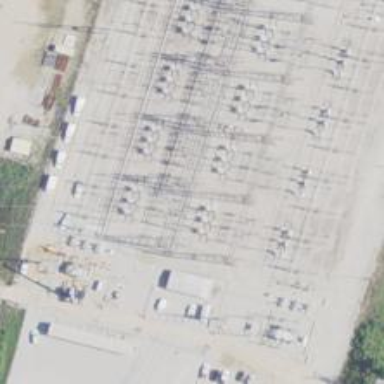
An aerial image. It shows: Switch used for power control.